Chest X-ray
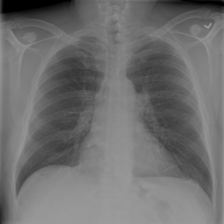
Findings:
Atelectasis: negative
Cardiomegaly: negative
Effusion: negative
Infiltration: negative
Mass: negative
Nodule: negative
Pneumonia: negative
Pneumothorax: negative
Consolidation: negative
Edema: negative
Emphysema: negative
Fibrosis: negative
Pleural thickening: negative
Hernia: negative